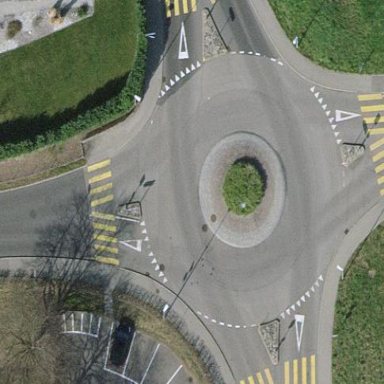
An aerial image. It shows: Secondary road with asphalt surface leading to roundabout.